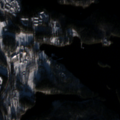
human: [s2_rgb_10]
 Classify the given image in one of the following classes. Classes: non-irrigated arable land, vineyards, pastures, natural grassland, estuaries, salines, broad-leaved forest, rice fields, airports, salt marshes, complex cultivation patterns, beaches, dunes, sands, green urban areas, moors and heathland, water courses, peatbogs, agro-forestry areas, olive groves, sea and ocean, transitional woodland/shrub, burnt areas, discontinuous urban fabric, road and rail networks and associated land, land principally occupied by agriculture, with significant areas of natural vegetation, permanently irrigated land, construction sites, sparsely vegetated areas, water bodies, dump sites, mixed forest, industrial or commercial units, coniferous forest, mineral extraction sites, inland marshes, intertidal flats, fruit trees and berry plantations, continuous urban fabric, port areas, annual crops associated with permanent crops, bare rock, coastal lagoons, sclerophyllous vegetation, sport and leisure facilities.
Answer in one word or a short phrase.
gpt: discontinuous urban fabric, industrial or commercial units, coniferous forest, water bodies